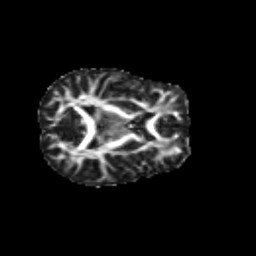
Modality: FA
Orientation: axial
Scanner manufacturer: siemens
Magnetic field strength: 3 T
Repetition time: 9.2 s
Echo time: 0.084 s